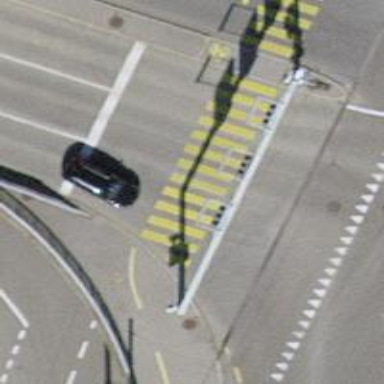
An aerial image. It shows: Crossing with traffic signals.